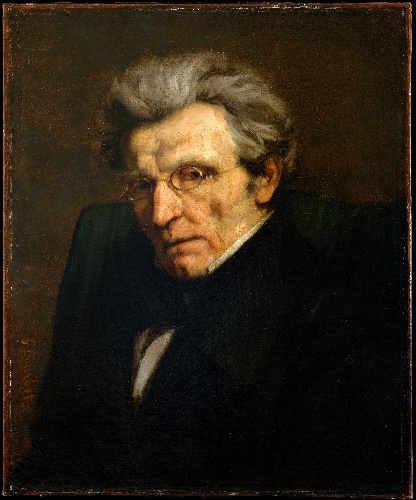
Title: Monsieur Suisse
Artist: Gustave Courbet
Artist bio: French, Ornans 1819–1877 La Tour-de-Peilz
Date: 1861
Object type: Painting
Classification: Paintings
Medium: Oil on canvas
Dimensions: 23 1/4 x 19 3/8 in. (59.1 x 49.2 cm)
Department: European Paintings
Credit line: H. O. Havemeyer Collection, Bequest of Mrs. H. O. Havemeyer, 1929
Accession year: 1929
Repository: Metropolitan Museum of Art, New York, NY
Tags: Men|Portraits